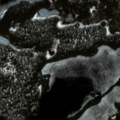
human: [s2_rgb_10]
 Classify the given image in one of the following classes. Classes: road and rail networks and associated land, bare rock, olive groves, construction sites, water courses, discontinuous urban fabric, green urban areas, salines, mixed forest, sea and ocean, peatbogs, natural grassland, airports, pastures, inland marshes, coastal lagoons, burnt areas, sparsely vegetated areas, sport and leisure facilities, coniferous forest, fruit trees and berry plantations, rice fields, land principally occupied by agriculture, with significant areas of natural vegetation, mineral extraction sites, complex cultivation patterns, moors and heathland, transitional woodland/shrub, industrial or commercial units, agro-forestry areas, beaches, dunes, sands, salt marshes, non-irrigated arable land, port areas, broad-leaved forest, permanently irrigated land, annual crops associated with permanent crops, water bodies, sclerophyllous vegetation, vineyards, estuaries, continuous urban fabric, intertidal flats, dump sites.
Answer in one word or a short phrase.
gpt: coniferous forest, transitional woodland/shrub, water bodies